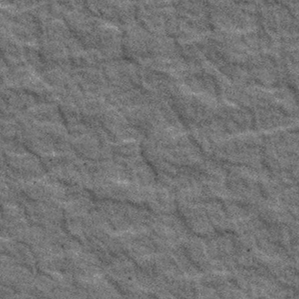
Label: frost